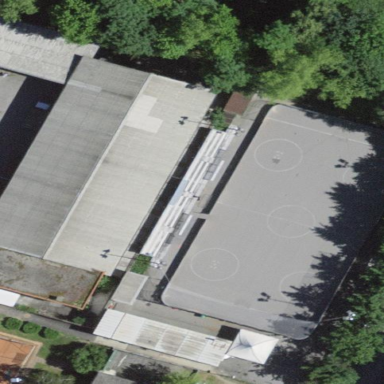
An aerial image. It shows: Asphalt pitch designated for ice hockey.